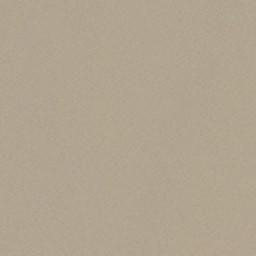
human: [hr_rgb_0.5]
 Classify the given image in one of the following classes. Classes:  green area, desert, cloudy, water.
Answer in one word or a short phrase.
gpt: desert